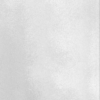
Label: dusty